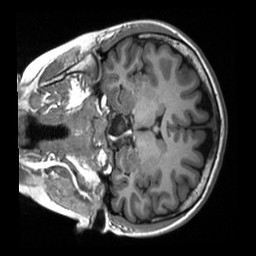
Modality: T1w
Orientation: coronal
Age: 21
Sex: female
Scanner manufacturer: siemens
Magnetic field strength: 3 T
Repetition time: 2.53 s
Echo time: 0.00219 s